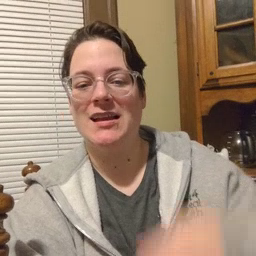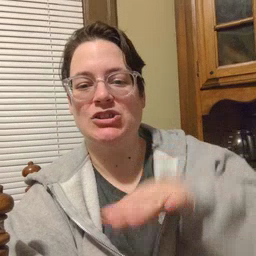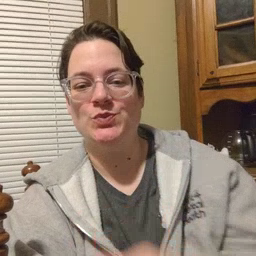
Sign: into